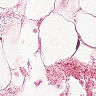
Metastatic tissue present: no